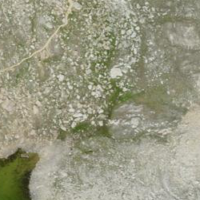
EUNIS habitat code: 48
Species observed at this site:
Silene acaulis